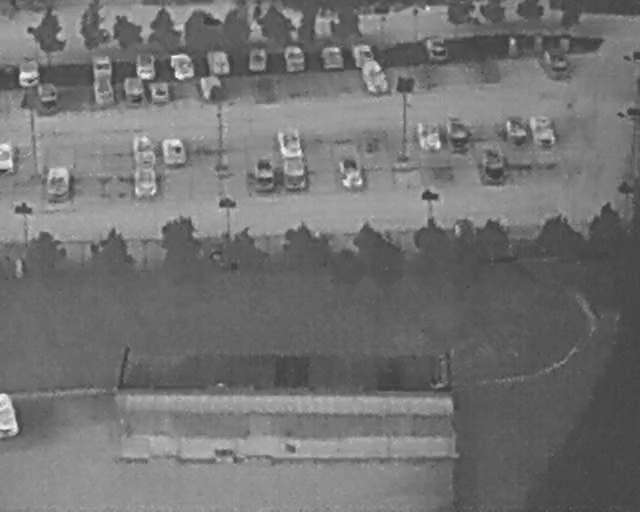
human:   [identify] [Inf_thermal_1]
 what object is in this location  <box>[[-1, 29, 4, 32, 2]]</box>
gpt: <ref>1 small car at the left</ref>

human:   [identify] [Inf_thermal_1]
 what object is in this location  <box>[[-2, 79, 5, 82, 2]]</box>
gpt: <ref>1 medium car at the bottom left</ref>

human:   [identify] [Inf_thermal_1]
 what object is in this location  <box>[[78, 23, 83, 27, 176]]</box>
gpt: <ref>1 small car at the top right</ref>

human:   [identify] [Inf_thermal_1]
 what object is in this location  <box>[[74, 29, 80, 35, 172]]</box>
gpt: <ref>1 medium car at the right</ref>